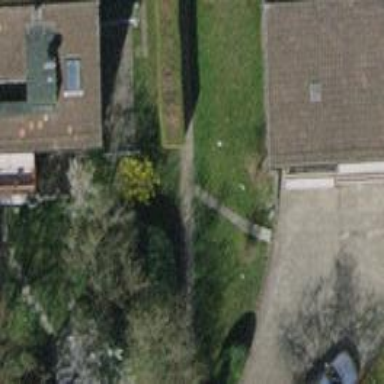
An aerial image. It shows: Footway made of paving stones.